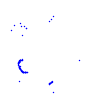
Particle: kaon